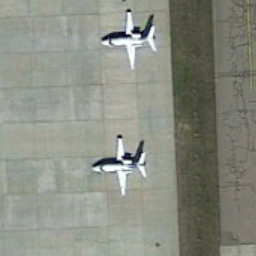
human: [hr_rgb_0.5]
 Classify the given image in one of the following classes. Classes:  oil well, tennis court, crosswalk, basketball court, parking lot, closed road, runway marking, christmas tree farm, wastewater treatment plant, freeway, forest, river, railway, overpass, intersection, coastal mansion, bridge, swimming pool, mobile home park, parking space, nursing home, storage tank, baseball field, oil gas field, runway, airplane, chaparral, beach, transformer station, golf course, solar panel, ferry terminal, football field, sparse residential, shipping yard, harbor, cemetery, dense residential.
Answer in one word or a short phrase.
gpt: airplane